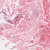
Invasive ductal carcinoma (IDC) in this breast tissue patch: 0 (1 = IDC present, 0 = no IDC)